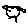
Label: bird